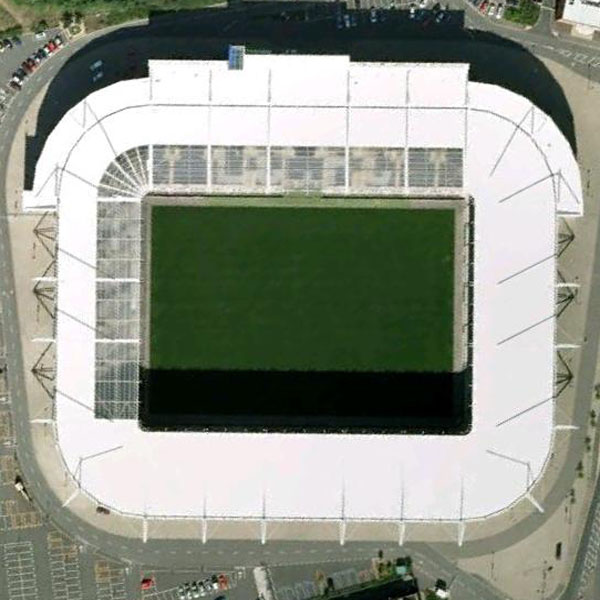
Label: footballField